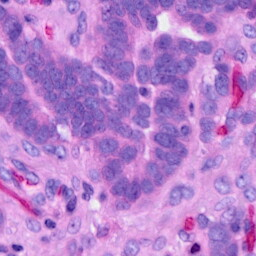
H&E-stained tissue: Ovarian